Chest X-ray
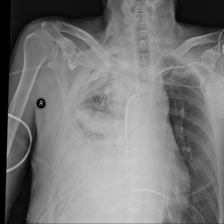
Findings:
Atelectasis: negative
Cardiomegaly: negative
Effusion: negative
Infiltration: negative
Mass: negative
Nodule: negative
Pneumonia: negative
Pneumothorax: negative
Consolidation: negative
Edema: negative
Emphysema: negative
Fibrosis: negative
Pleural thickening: positive
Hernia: negative